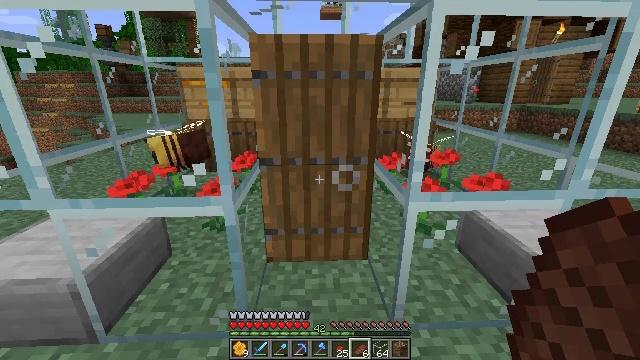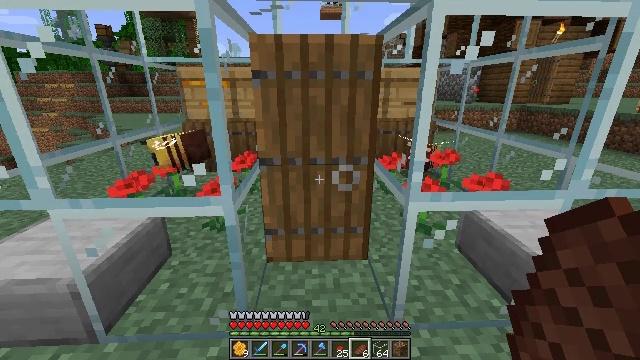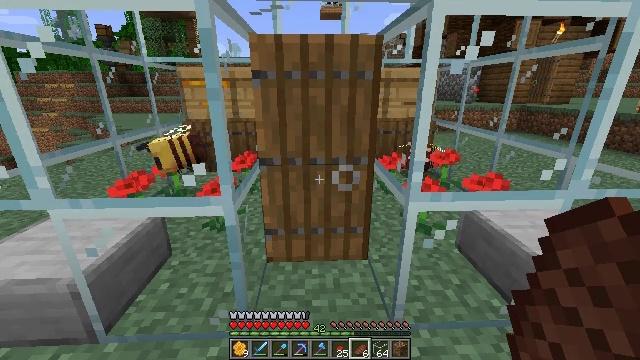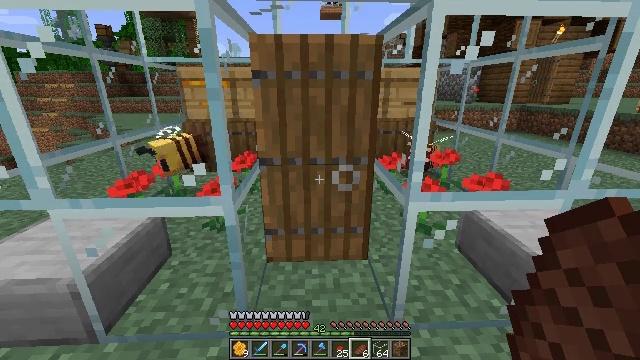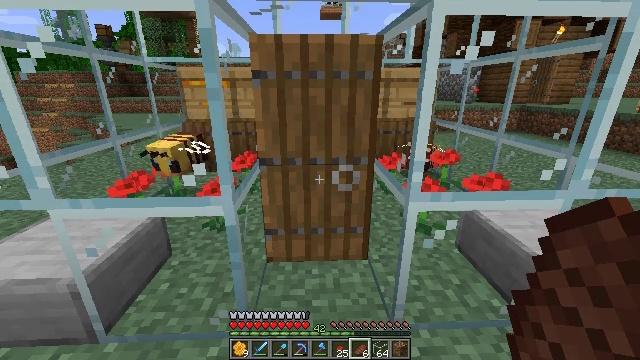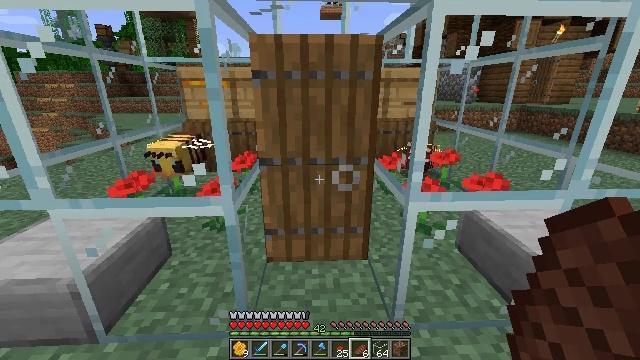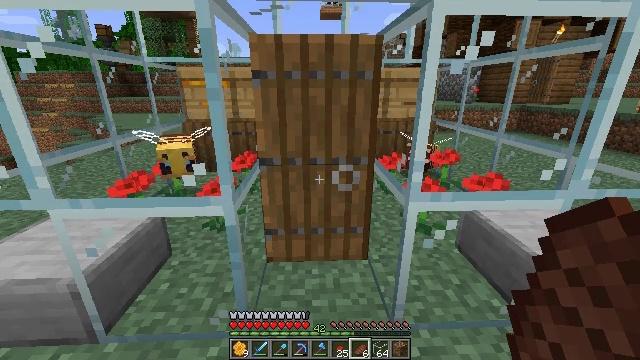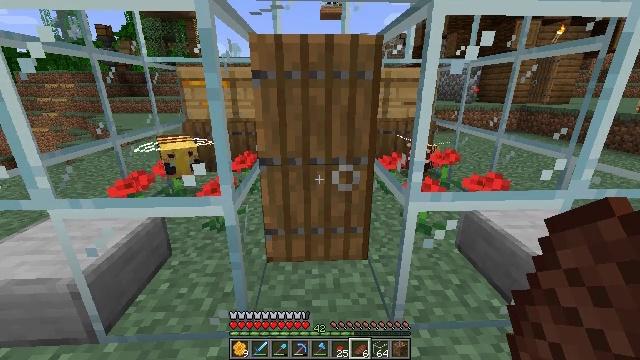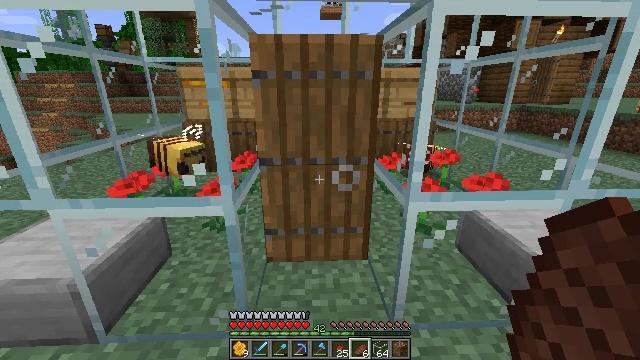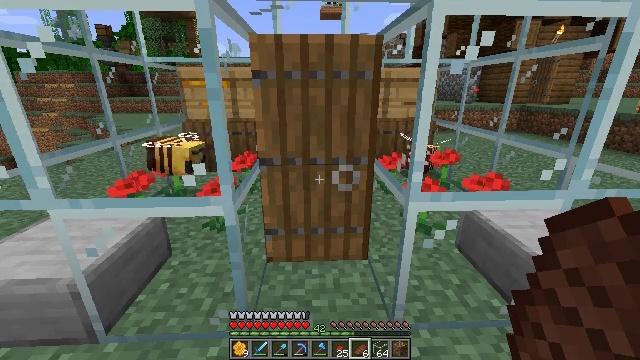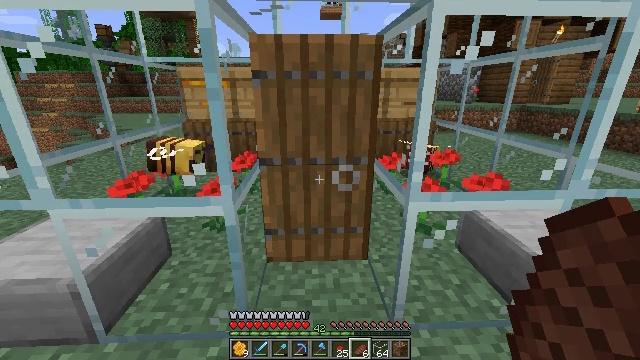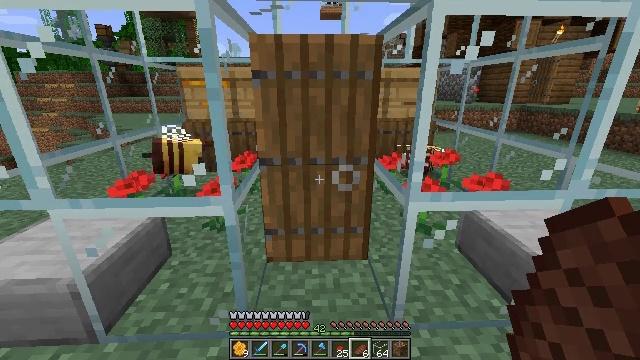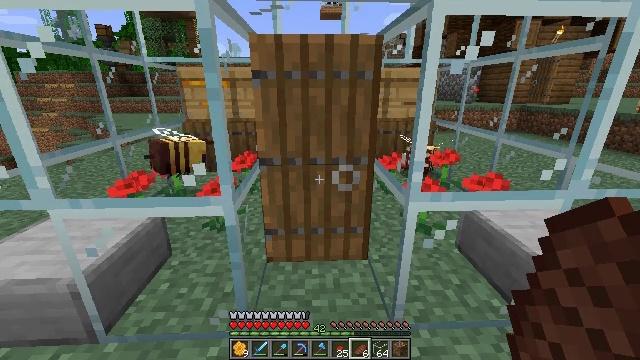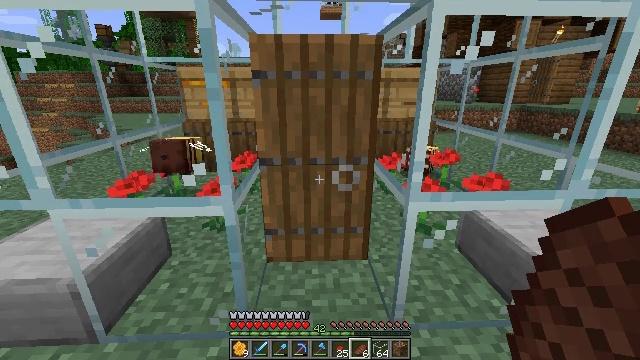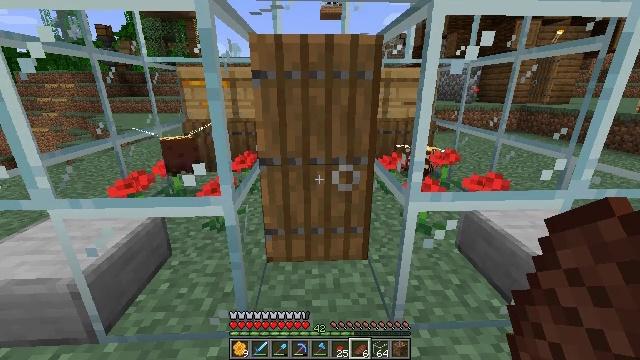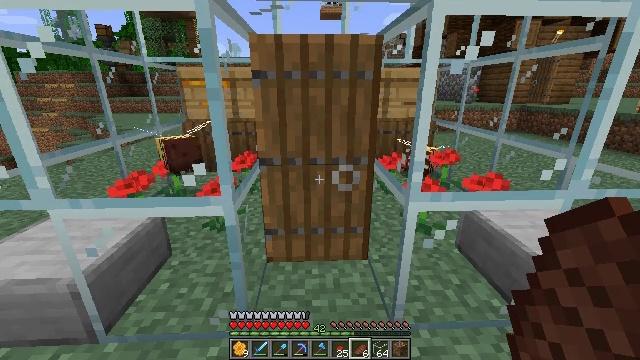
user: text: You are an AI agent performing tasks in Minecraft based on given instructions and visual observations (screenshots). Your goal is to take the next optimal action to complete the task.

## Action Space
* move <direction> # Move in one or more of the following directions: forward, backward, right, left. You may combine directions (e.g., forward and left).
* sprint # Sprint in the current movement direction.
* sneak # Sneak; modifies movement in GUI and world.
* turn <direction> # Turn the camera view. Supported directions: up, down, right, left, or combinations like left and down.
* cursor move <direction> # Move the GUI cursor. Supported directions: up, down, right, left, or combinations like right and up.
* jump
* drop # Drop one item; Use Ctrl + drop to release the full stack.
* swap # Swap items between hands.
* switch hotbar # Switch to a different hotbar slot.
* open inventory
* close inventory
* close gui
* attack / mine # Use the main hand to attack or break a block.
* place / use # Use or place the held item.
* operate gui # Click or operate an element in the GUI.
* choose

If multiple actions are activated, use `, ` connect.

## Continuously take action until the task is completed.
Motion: motion action
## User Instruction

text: Attack the smooth stone slab to gather it.
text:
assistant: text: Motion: no_op
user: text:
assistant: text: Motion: no_op
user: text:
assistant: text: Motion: no_op
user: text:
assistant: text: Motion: no_op
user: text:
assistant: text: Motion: no_op
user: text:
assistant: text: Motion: no_op
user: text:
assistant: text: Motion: no_op
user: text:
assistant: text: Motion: no_op
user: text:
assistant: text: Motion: no_op
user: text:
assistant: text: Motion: no_op
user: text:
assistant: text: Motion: no_op
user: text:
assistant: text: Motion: no_op
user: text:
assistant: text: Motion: no_op
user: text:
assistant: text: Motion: no_op
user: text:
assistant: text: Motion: no_op
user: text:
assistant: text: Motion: no_op
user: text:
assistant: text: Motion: no_op
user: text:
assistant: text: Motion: no_op
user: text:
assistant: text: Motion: no_op
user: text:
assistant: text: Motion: no_op
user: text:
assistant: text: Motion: no_op
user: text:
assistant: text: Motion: no_op
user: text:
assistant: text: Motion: no_op
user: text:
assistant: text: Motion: no_op
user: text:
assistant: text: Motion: no_op
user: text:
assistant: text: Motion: no_op
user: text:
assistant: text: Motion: no_op
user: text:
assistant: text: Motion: no_op
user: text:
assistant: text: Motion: no_op
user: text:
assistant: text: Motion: no_op